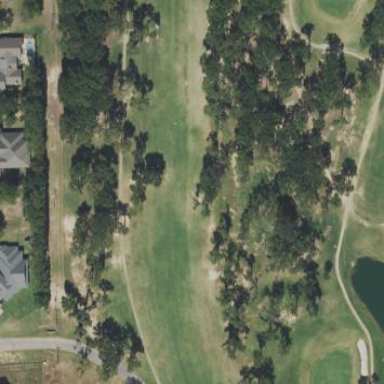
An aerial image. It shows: Grassy area designated as golf fairway.